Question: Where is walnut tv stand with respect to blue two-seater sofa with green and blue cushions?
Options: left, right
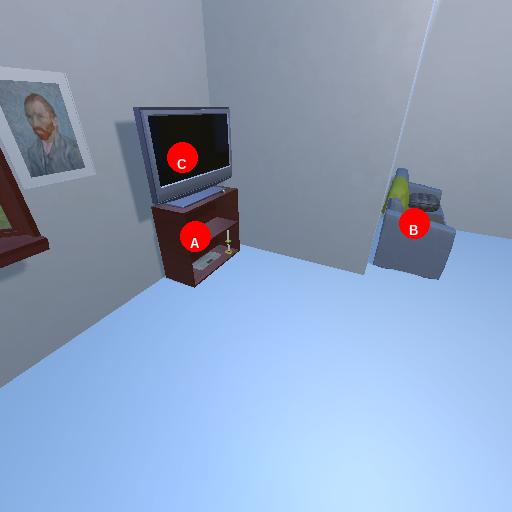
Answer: left